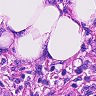
Metastatic tissue present: yes